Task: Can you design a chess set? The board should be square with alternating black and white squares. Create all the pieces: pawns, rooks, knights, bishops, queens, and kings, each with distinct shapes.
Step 4954:
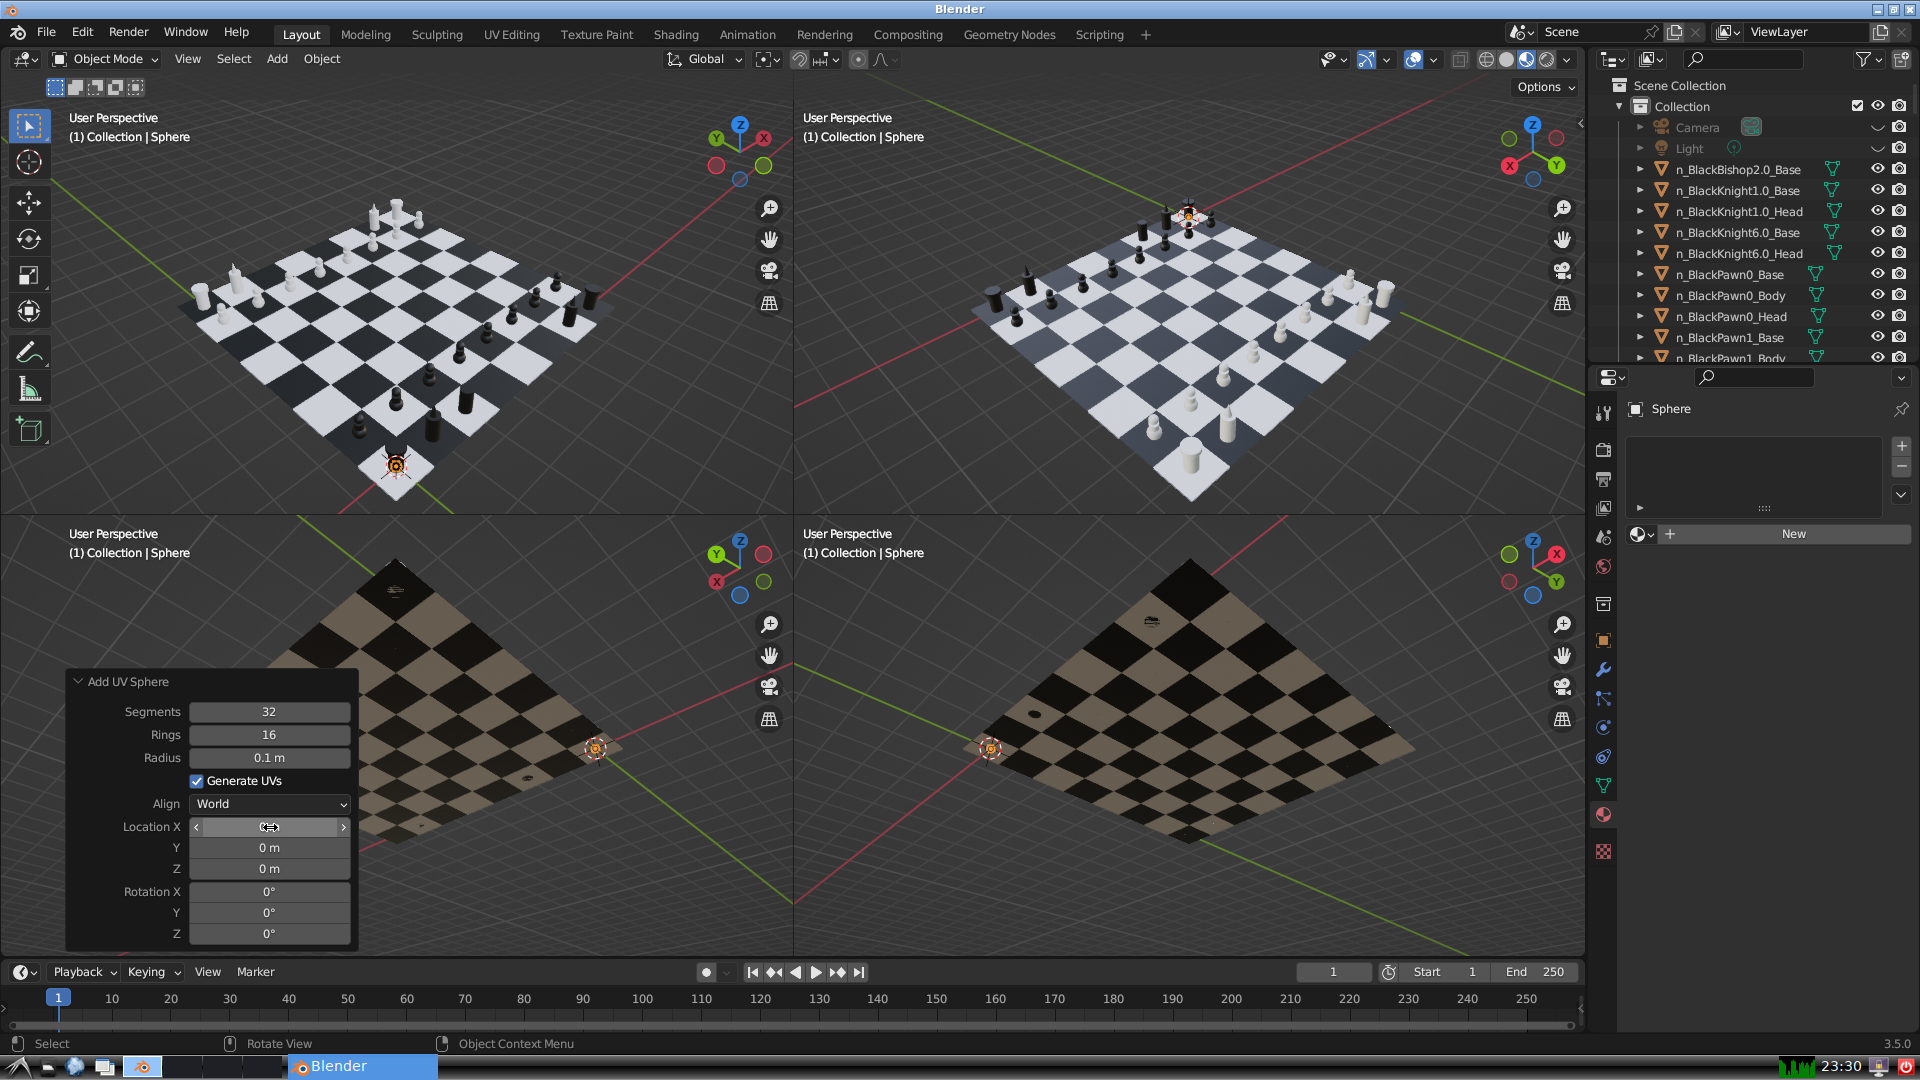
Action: click: no